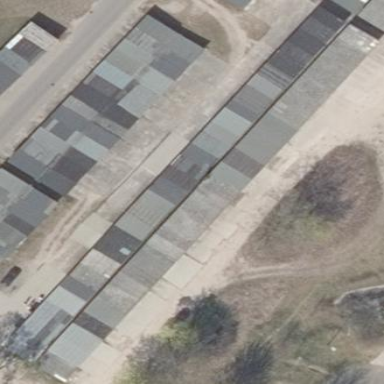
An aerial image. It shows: Group of garages.